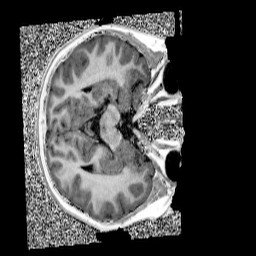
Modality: UNIT1
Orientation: axial
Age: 10
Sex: female
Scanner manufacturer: siemens
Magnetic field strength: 3 T
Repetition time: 4 s
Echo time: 0.00299 s